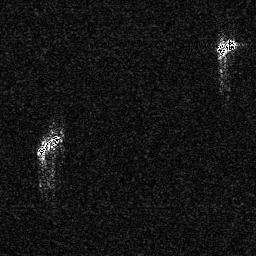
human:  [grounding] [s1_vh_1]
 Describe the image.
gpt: In the satellite image, there is  <ref>1 medium ship </ref> <box>[[14, 51, 23, 61, 0]]</box> located at left,  <ref>1 small ship </ref> <box>[[83, 14, 92, 22, 0]]</box> located at top right.